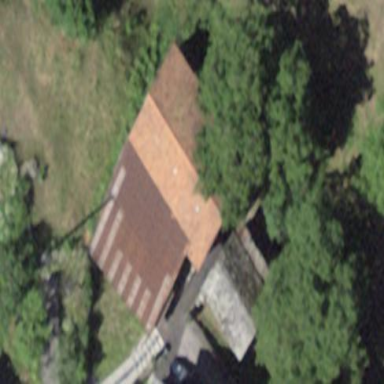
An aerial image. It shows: Building.